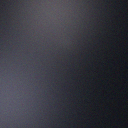
Screen state: off